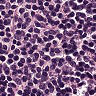
Metastatic tissue present: no